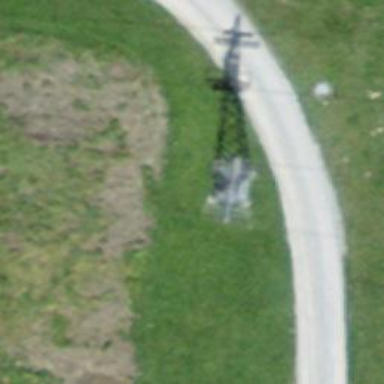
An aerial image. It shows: Pylon used for aerialway.